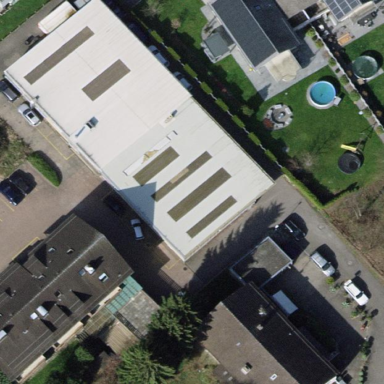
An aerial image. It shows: Industrial building.